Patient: sex F, age 71
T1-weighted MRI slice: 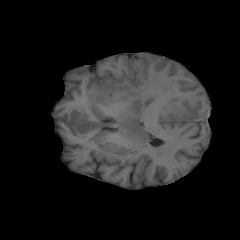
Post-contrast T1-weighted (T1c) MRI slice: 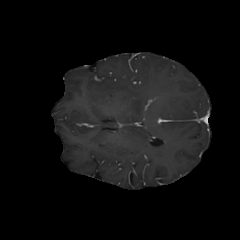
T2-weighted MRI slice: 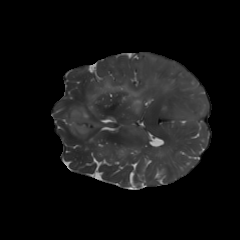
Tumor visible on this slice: yes
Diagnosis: Glioblastoma, IDH-wildtype
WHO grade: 4